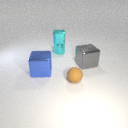
small brown rubber sphere to the right of small cyan metal cylinder